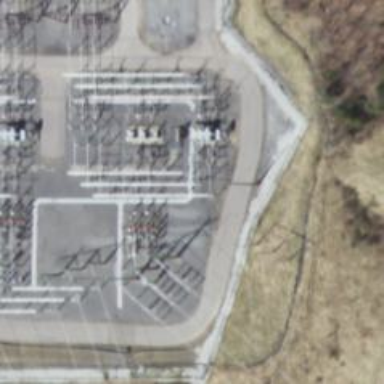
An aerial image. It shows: Switch for power supply.